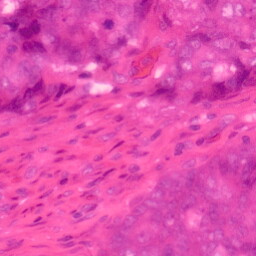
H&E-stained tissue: Colon